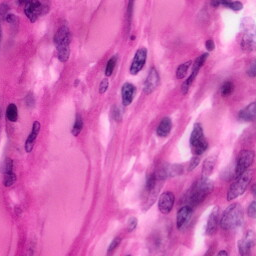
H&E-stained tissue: Pancreatic